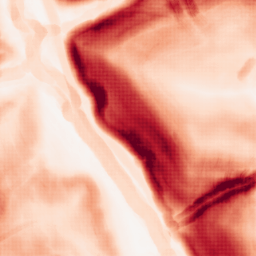
Category: morphological
Decomposition family: morphological_gradient
Decomposition parameters: size: 7
shape: disk
Upsampling method: sinc_blackman
Upsampling parameters: scale: 2
kernel_size: 4
Upsampling scale: 2